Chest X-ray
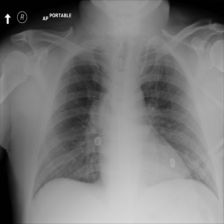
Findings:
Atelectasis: negative
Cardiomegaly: negative
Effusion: negative
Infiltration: negative
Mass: positive
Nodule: negative
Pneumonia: negative
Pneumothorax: negative
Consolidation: negative
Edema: negative
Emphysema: negative
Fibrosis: negative
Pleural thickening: negative
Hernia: negative